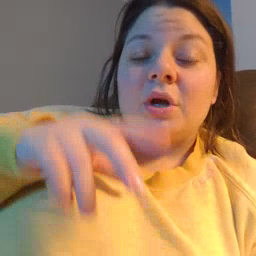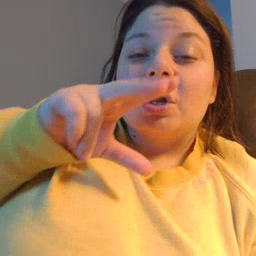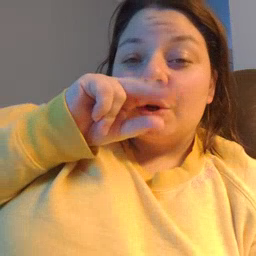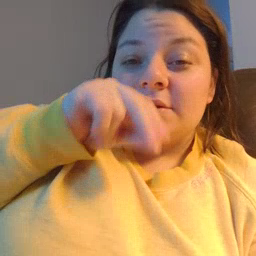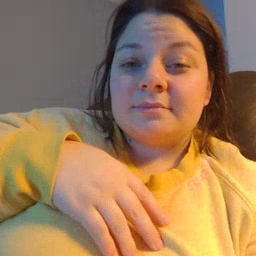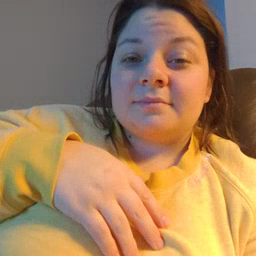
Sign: goose